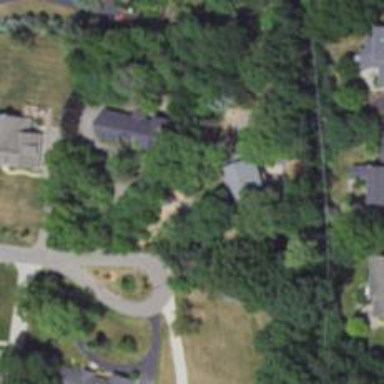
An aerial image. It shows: Driveway leading to service road.